Question: I am trying to turn some C 'printf' code into 'std::ostringstream', but I am having trouble with hex/terminal encodings. I think maybe, the sequence '[48;5;' needs to be translated at once, but I'm not sure what the equivalent is, in C++.
'''
Color cube, 6x6x6:
1b[48;5;10m 1b[48;5;10m 1b[48;5;11m 1b[48;5;11m 1b[48;5;12m 1b[48;5;12m 1b[48;5;13m 1b[48;5;13m 1b[48;5;14m 1b[48;5;14m 1b[48;5;15m 1b[48;5;15m 1b[0m 1b[48;5;34m 1b[48;5;34m 1b[48;5;35m
'''

'''
void Color_Cube()
{
for (unsigned green=0; green<6; ++green)
{
for (unsigned red=0; red<6; ++red)
{
for (unsigned blue=0; blue<6; ++blue)
{
unsigned color = 16 + (red * 36) + (green * 6) + blue;
printf( "[48;5;%dm ", color );
}
printf( " " );
}
printf( "
" );
}
}
'''
'''
void Color_Cube_cpp()
{
std::ostringstream oss;
for (unsigned green=0; green<6; ++green)
{
for (unsigned red=0; red<6; ++red)
{
for (unsigned blue=0; blue<6; ++blue)
{
unsigned color = 16 + (red * 36) + (green * 6) + blue;
oss << std::hex << static_cast<int>(0x1b) << std::dec
<< "[48;5;" << color << "m ";
}
oss << std::hex << static_cast<int>(0x1b) << std::dec << "[0m ";
}
oss << "
";
}
std::cerr << oss.str() << "
";
}
'''
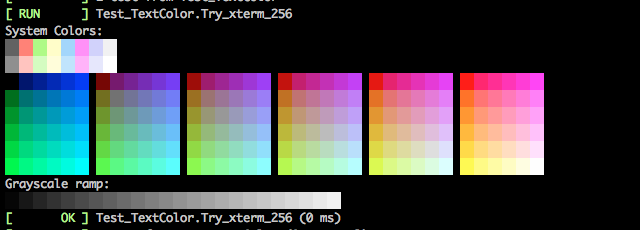
Answer: You are almost there. You need to stream the '''' instead of '0x1b':
'''
#include <sstream>
#include <iostream>
void Color_Cube_cpp()
{
std::ostringstream oss;
for (unsigned green=0; green<6; ++green)
{
for (unsigned red=0; red<6; ++red)
{
for (unsigned blue=0; blue<6; ++blue)
{
unsigned color = 16 + (red * 36) + (green * 6) + blue;
oss << "[48;5;" << color << "m ";
}
oss << " ";
}
oss << "
";
}
std::cerr << oss.str() << "
";
}
'''